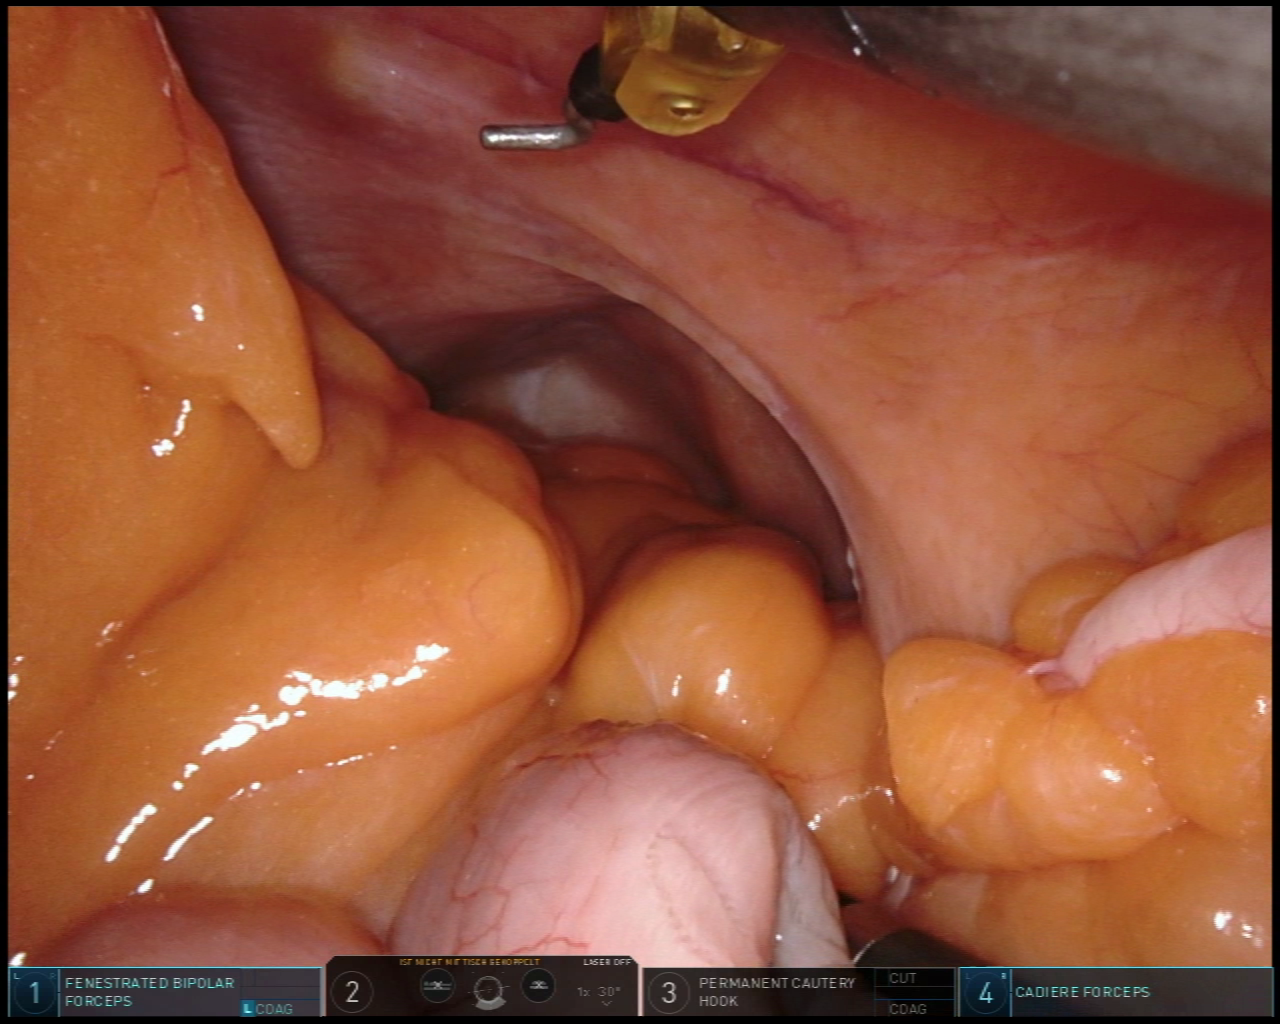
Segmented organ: abdominal_wall
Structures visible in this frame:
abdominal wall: yes
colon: yes
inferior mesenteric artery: no
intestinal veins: no
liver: no
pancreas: no
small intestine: yes
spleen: no
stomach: no
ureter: no
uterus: no
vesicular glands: no